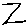
Label: zigzag